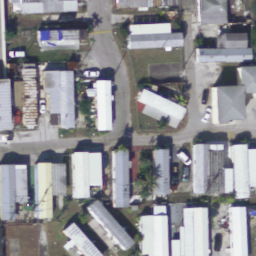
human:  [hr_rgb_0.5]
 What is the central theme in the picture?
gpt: mobile home park